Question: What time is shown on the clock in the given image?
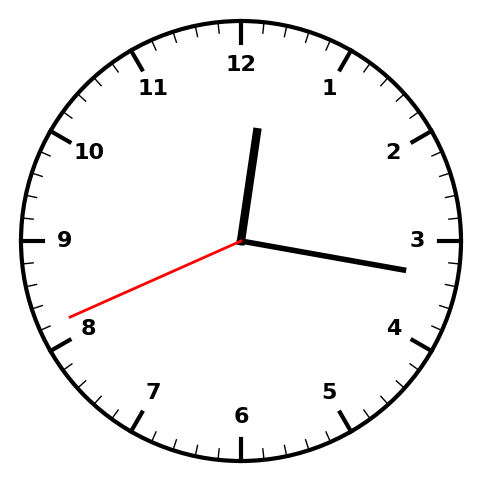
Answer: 12:16:41